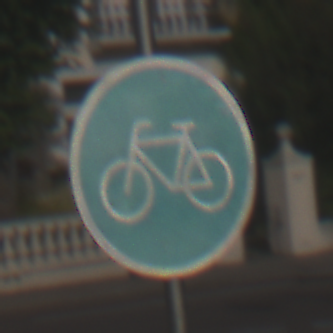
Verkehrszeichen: Radweg
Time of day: MorningAfternoon
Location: Outdoor (Urban)
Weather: PartlyCloudy
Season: NotSpecified
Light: Natural